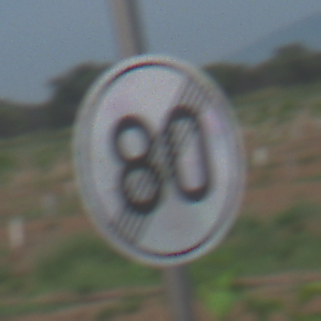
Verkehrszeichen: EndeGeschwindigkeit80
Umgebung: Outdoor, Nature
Tageszeit: SunriseSunset
Wetter: PartlyCloudy
Licht: Natural
Jahreszeit: NotSpecified
Kontrast: LowContrast